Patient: sex M, age 66
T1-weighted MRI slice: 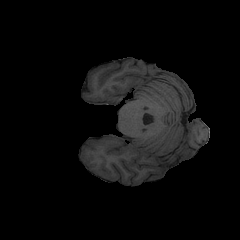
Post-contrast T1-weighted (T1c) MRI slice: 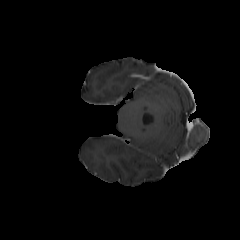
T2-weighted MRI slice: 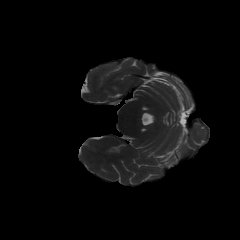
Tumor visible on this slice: no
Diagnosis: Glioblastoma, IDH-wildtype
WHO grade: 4